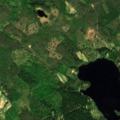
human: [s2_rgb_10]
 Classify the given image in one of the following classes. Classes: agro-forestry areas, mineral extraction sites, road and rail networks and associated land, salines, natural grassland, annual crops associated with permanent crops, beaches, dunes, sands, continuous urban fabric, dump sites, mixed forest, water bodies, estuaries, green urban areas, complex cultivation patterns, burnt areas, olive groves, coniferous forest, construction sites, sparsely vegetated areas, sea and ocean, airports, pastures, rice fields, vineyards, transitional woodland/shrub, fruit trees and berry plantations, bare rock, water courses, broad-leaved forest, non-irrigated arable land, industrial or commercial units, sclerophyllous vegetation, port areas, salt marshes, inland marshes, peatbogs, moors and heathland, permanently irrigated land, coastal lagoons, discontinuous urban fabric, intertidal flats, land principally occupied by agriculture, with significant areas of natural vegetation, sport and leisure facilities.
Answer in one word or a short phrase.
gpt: coniferous forest, mixed forest, water bodies